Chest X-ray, AP view. Patient: 74 years old, sex F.
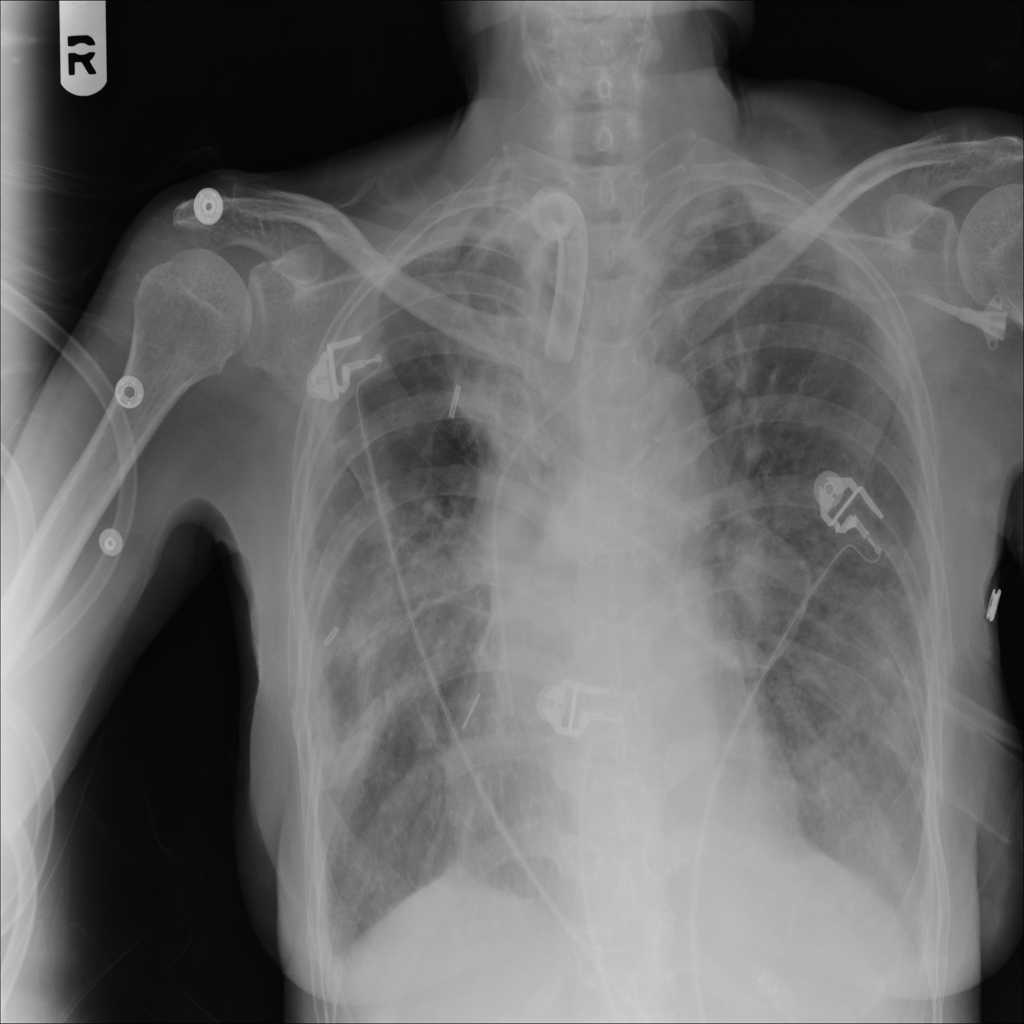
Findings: No Finding